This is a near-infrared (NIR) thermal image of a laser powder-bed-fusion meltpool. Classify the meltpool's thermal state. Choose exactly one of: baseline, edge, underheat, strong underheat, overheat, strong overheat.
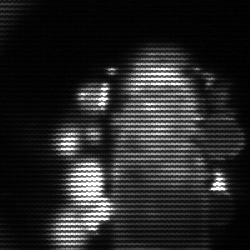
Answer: strong underheat